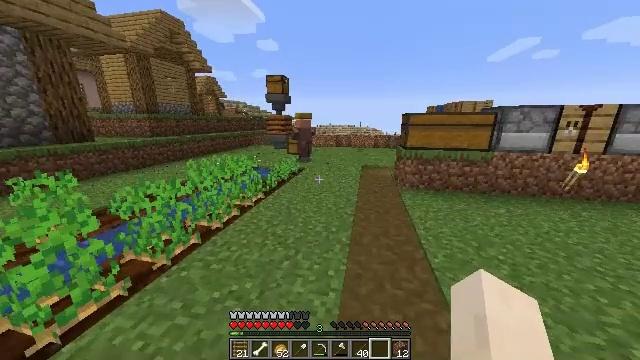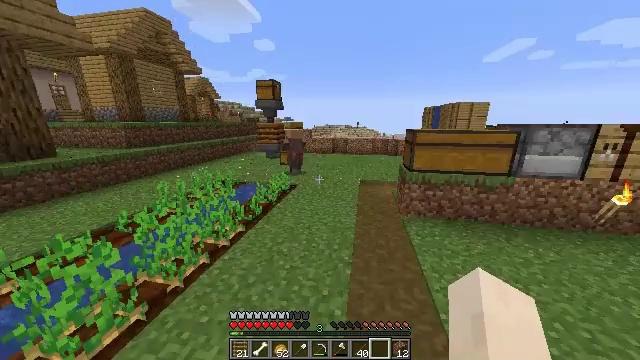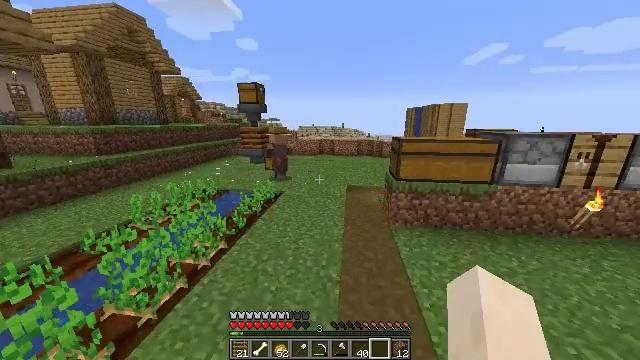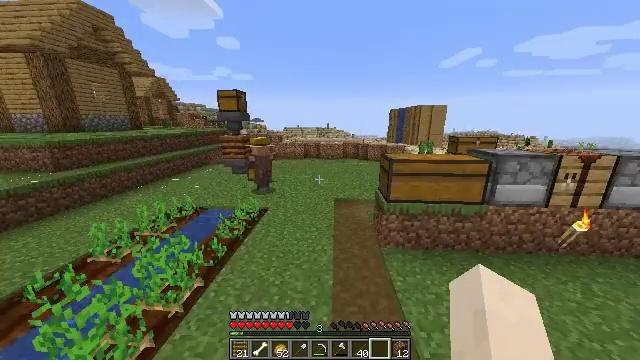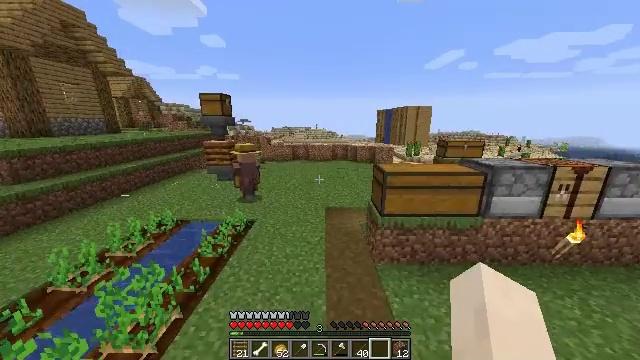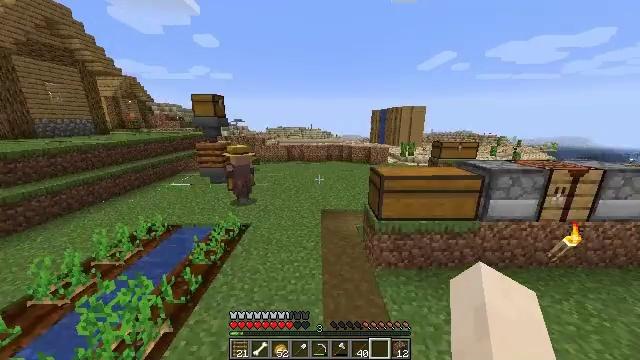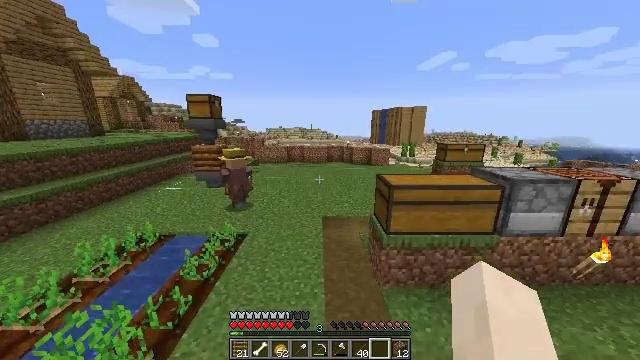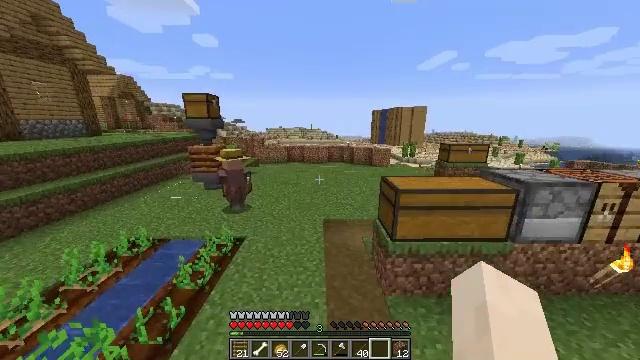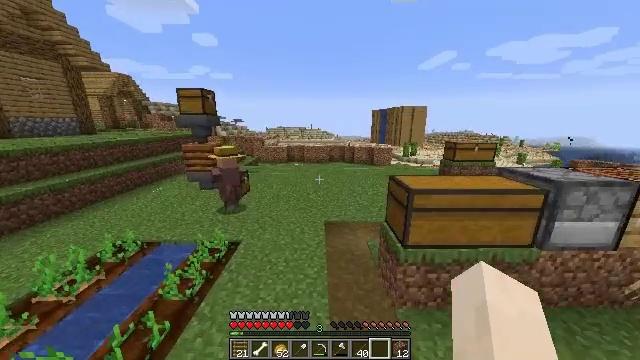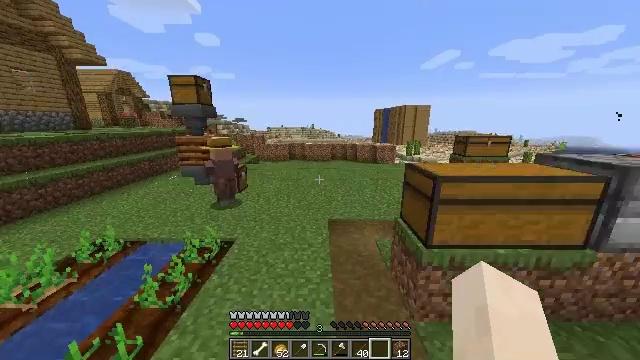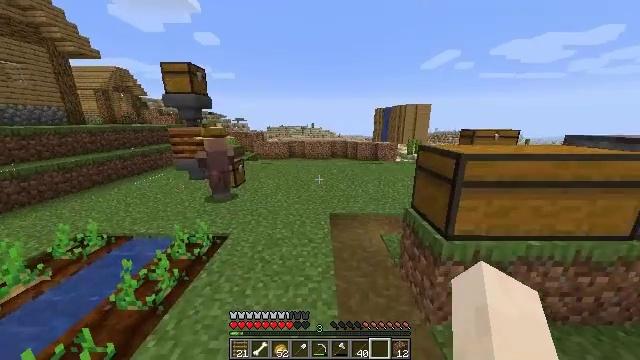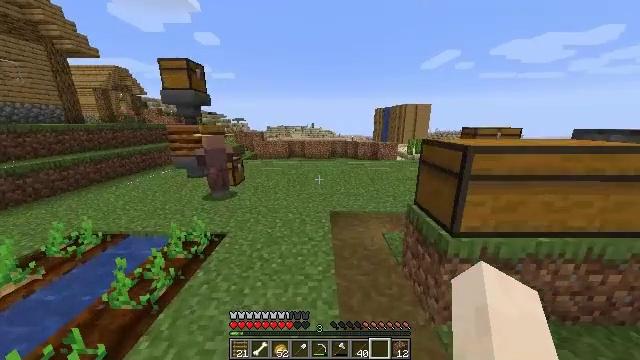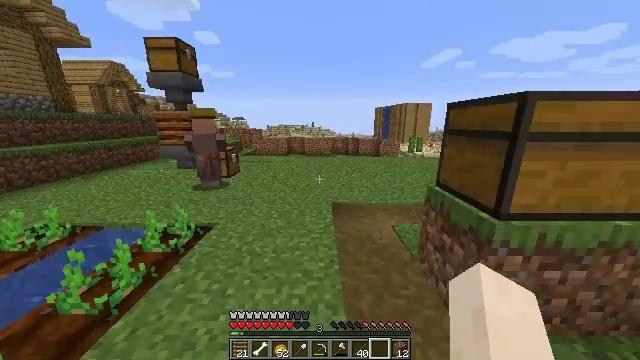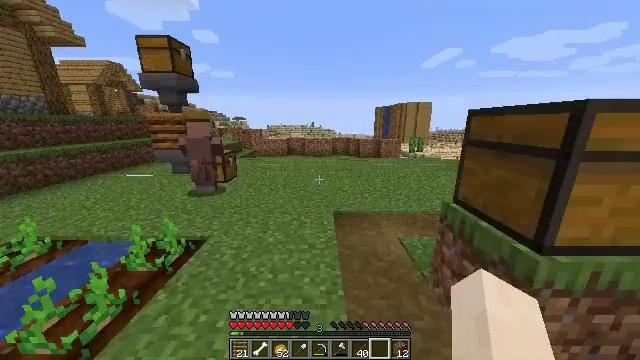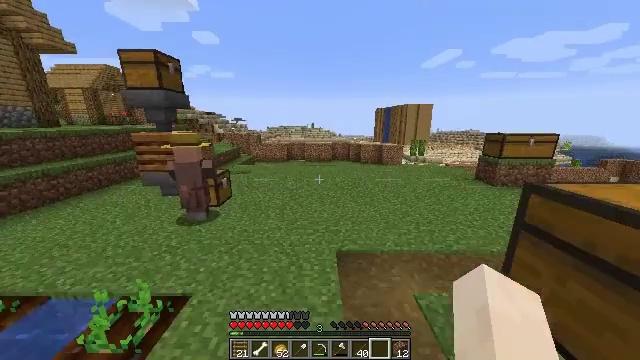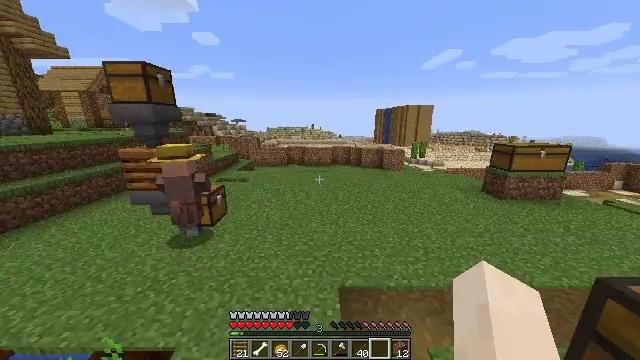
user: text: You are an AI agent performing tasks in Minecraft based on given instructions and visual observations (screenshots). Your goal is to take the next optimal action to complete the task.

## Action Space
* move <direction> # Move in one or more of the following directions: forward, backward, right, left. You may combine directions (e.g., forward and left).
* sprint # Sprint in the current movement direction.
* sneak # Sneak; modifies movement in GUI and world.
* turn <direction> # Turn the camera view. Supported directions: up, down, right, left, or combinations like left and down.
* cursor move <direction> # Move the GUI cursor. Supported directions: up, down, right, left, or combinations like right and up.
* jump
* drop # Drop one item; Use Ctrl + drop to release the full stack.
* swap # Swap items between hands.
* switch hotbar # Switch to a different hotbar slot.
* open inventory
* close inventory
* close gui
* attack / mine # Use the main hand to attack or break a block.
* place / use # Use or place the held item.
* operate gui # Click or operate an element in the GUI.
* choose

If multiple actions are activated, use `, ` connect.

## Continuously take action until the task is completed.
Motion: motion action
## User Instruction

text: Turn regular andesite into polished andesite through crafting.
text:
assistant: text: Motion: move forward, sprint, jump
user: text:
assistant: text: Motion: move forward, turn right, jump
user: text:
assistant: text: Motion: move forward, turn right, jump
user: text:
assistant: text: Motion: move forward, turn right, jump
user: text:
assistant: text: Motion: move forward, turn right, jump
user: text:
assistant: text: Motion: move forward, jump
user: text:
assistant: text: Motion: move forward, jump
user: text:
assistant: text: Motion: move forward, jump
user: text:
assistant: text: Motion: move forward, jump
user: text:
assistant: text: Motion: move forward, jump
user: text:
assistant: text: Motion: move forward, sprint, jump
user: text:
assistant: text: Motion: move forward, sprint, jump
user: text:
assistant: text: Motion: move forward, sprint, jump
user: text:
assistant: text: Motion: move forward, sprint, jump
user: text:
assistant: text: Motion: move forward, jump
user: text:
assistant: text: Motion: move forward, turn right, jump
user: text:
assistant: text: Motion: move forward, turn right, jump
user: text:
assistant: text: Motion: move forward, turn right, jump
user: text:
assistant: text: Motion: move forward, turn right, jump
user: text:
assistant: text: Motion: move forward, turn right, jump
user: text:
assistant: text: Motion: move forward, turn right, jump
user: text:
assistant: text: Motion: move forward, turn right
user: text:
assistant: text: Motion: move forward, turn right
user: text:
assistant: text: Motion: move forward, turn right
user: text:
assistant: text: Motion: move forward and move left, turn right and down
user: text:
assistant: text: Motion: move forward and move left
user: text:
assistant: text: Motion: move forward and move left
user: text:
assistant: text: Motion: move forward and move left
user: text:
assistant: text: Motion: move forward
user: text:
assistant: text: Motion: move forward